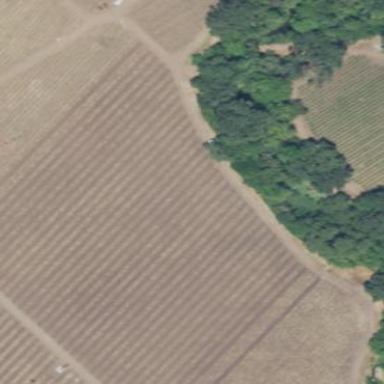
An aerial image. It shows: Vineyard where grapes are grown.